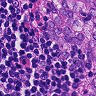
Metastatic tissue present: yes